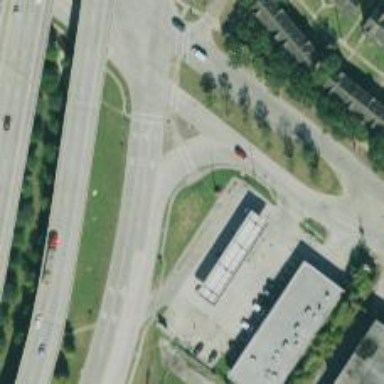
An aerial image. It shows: Secondary link road.